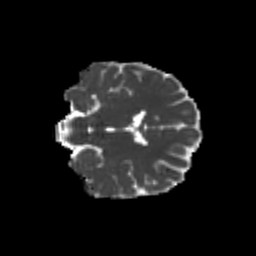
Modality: MD
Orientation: coronal
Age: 23
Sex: male
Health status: healthy
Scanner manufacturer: philips
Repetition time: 7.393 s
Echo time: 0.08599 s